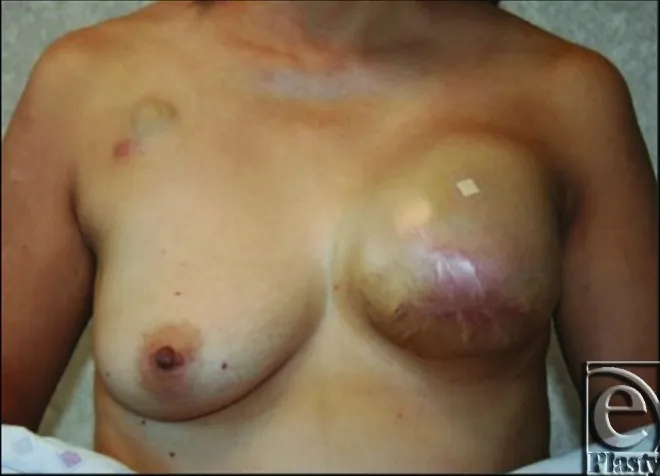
This photograph demonstrates the patient after her last expansion prior to the expander to implant exchange. Notice the small bandage over the port.
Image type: medical_photograph (other_medical_photograph)